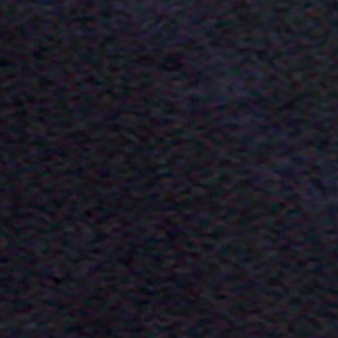
Label: other